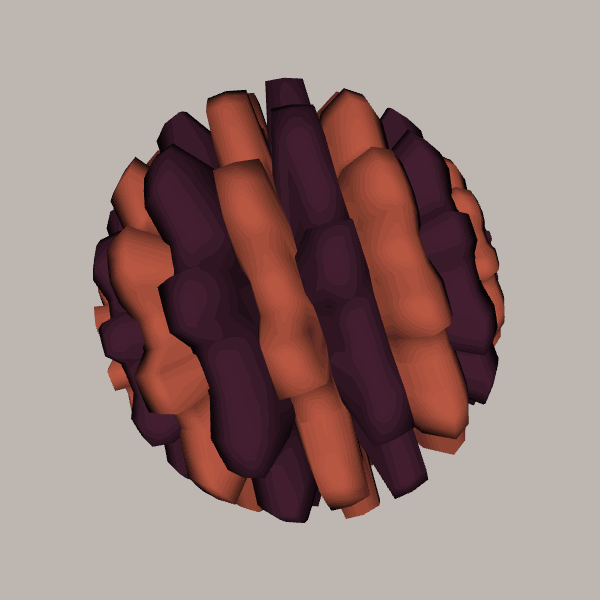
Background: light